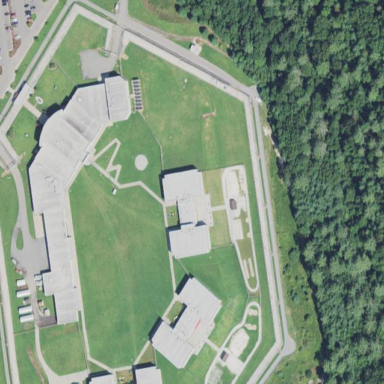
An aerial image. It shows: Prison.